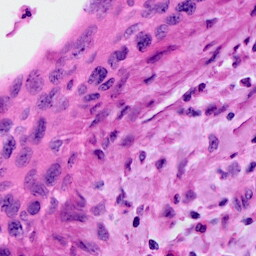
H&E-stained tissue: Cervix